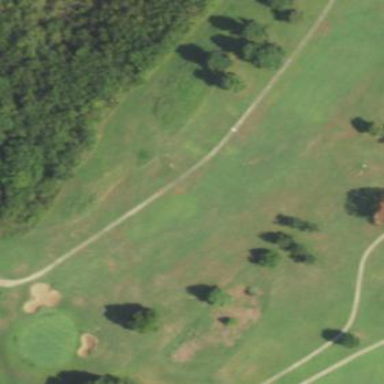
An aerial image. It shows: Grassy area designated as golf fairway.